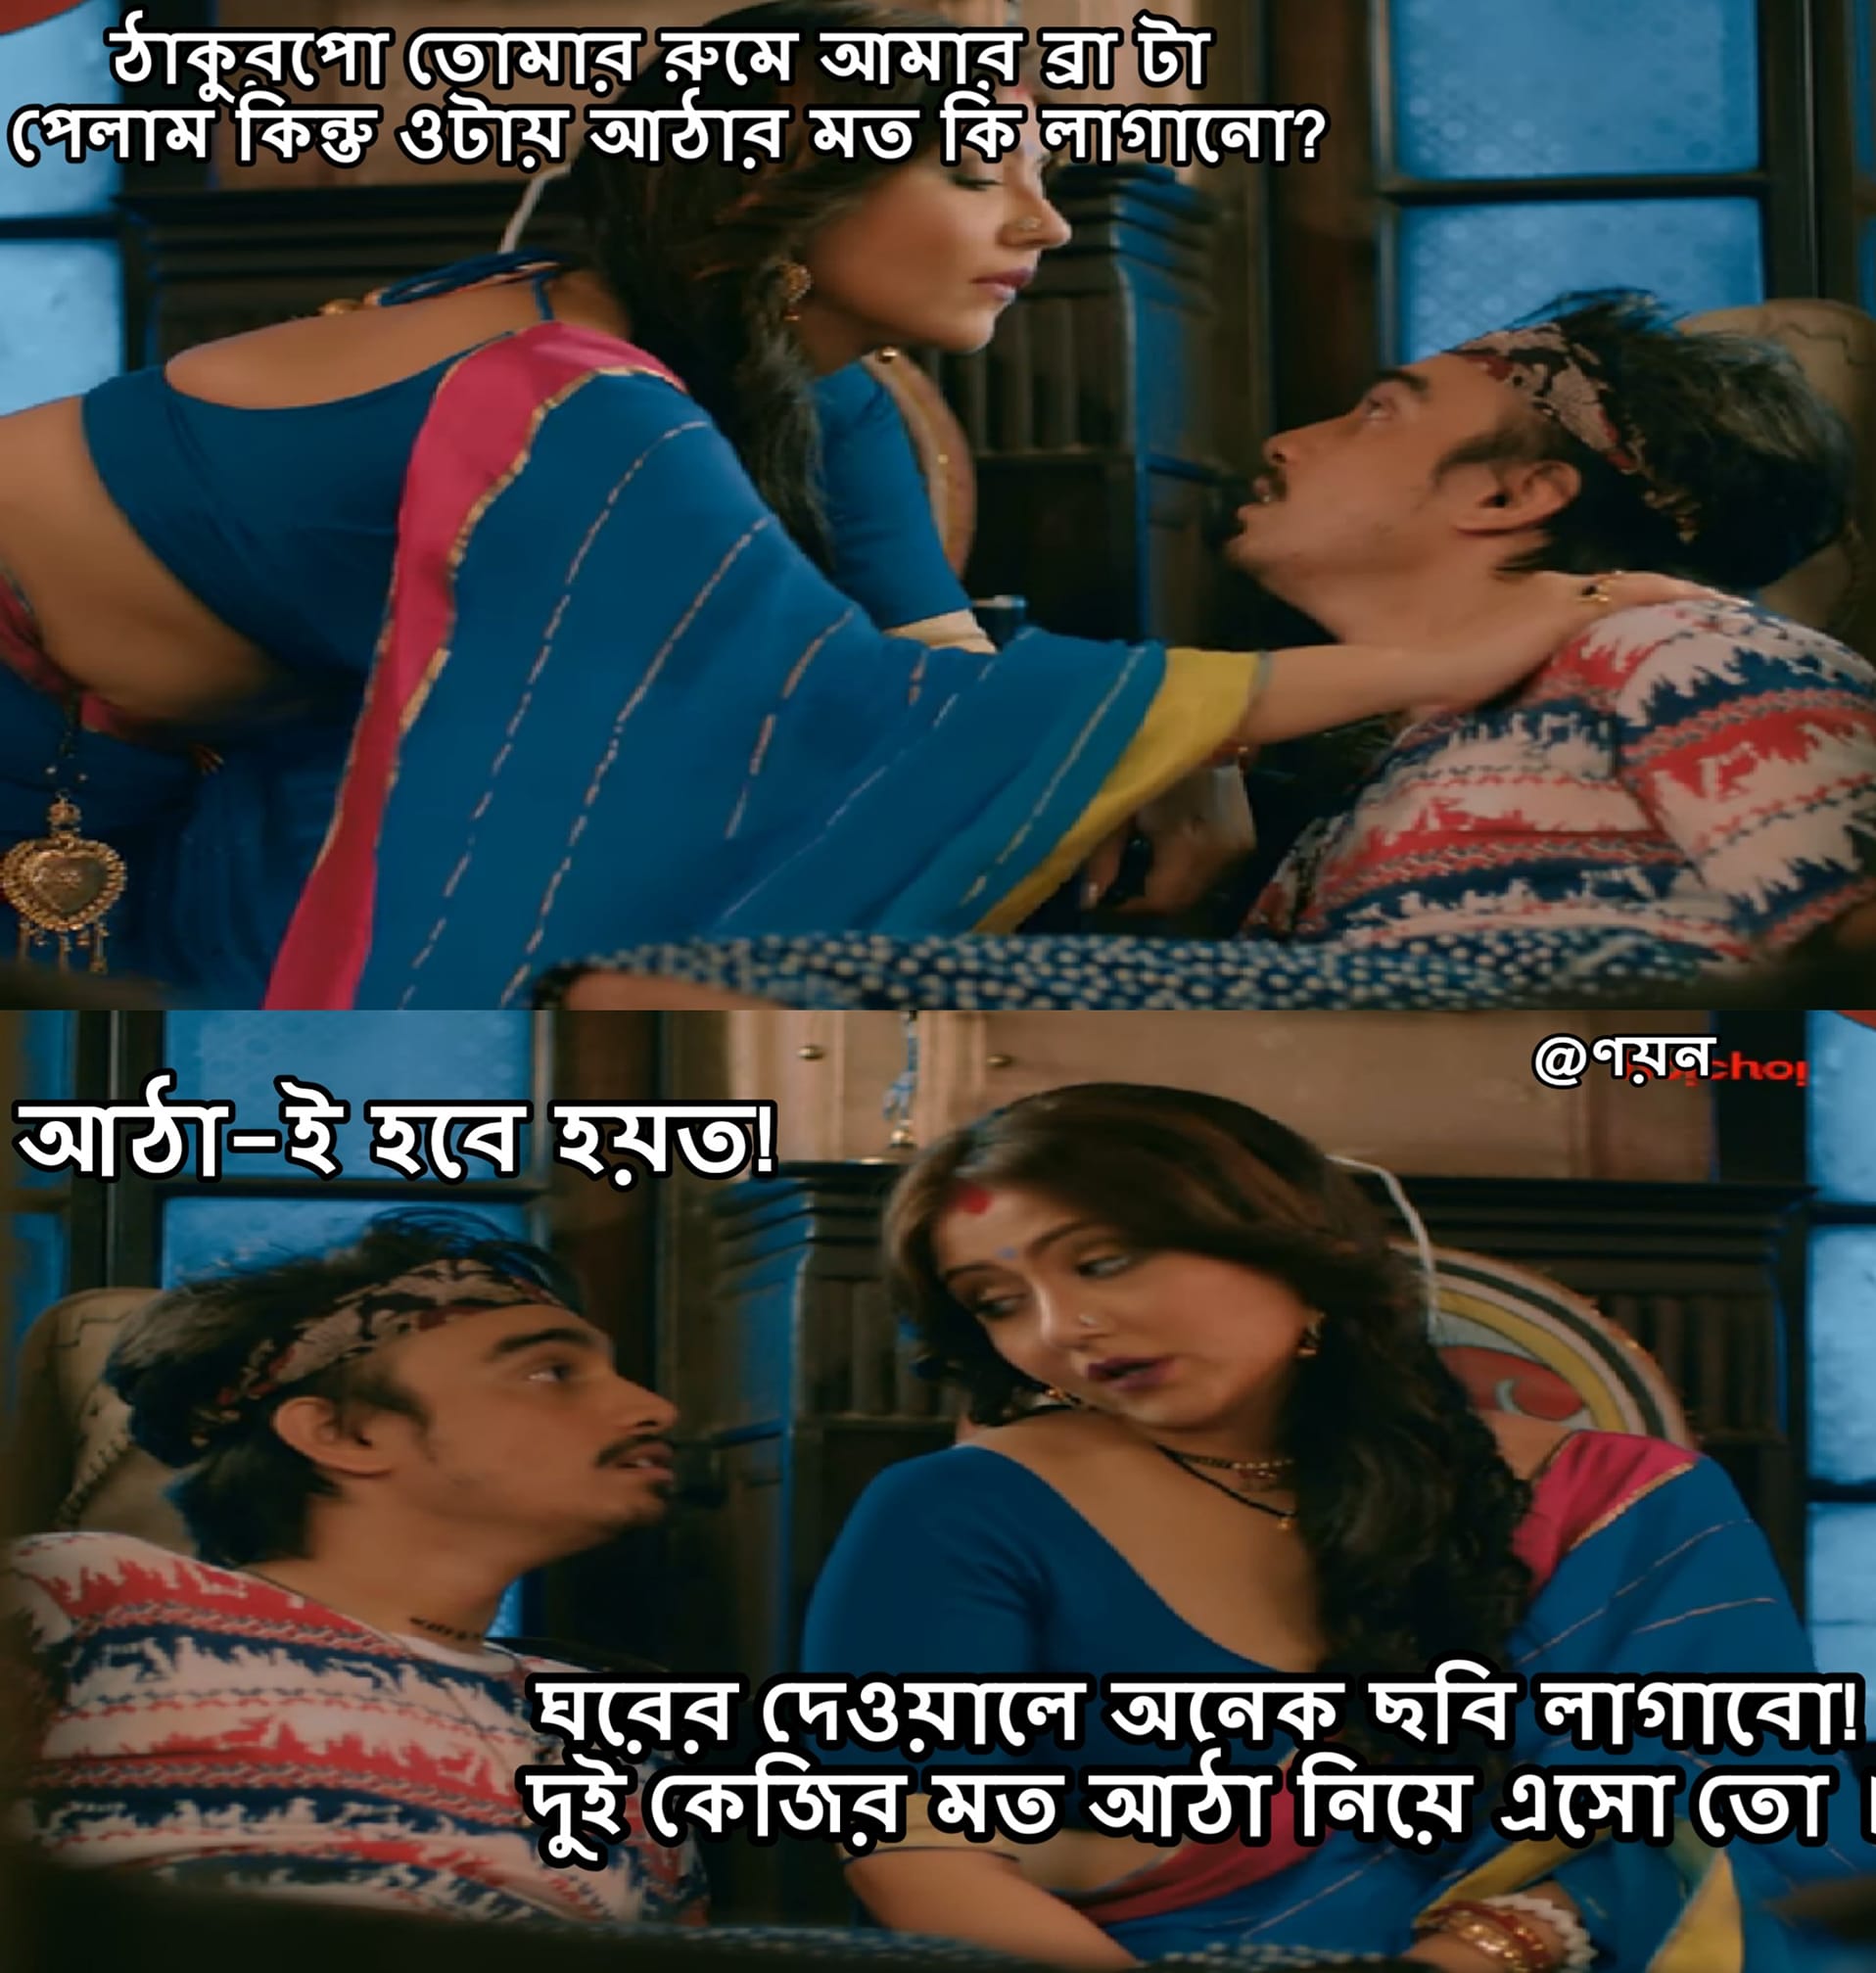
Caption: ঠাকুরপো তোমার রুমে আমার ব্রা টা পেলাম কিন্তু ওটায় আঠার মত কি লাগলো ?    আঠা-ই হবে হয়ত !    ঘরের দেওয়ালে অনেক ছবি লাগাবো !   দুই কেজির মত আঠা নিয়ে এসো তো ।
Label: hate